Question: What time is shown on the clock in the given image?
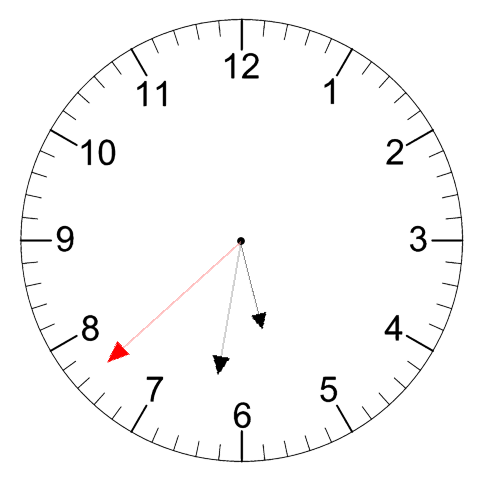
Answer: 05:31:38